Field crop: tomato
Growth stage: 2
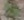
Species: solanum